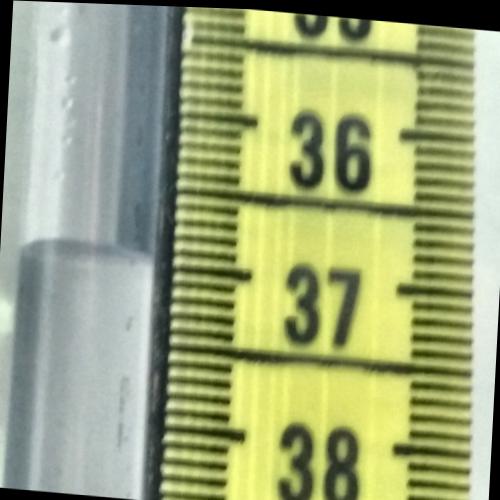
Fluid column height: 36.9 cm